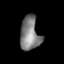
Tissue: prostate
Cell type: Fibroblasts
Senescence score: 0.7412
Nuclear area (px): 642
Mean DAPI intensity: 126.366